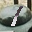
Label: 1